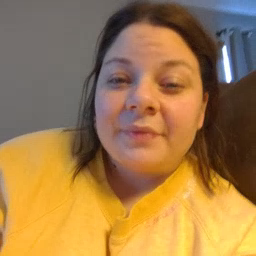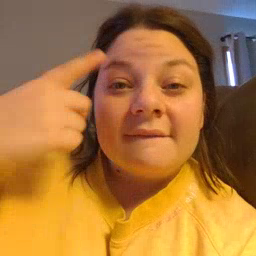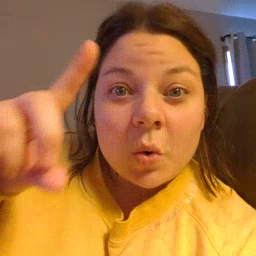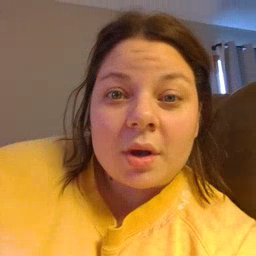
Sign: for